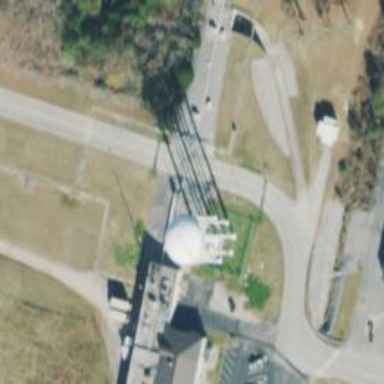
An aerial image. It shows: Water tower that is man-made.